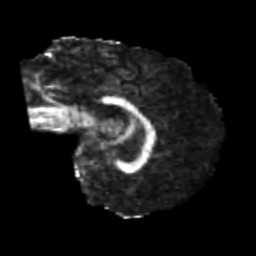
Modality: FA
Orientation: sagittal
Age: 23
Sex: female
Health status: healthy
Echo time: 0.074 s